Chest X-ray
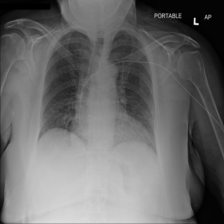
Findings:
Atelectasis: negative
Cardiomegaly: negative
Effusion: negative
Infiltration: negative
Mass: negative
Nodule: negative
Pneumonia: negative
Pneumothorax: negative
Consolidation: negative
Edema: negative
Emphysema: negative
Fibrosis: negative
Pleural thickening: negative
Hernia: negative